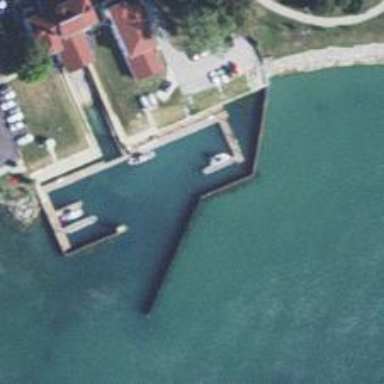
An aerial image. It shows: Breakwater structure.